Interaction volume radius: 5 \u00c5
Interaction volume height: 25 \u00c5
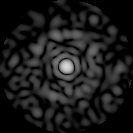
Disorder parameter: 0.8182